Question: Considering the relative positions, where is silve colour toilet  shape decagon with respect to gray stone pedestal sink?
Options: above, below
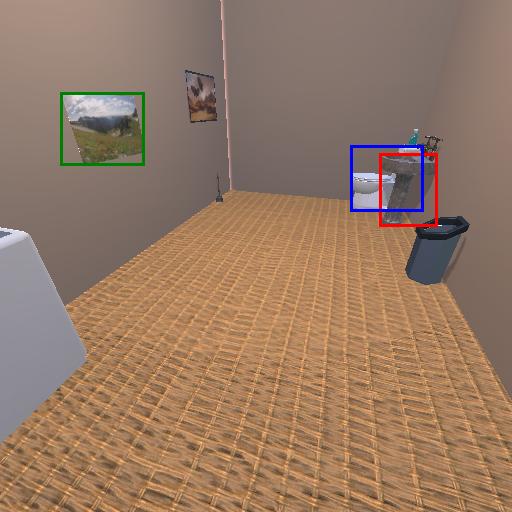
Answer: above